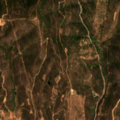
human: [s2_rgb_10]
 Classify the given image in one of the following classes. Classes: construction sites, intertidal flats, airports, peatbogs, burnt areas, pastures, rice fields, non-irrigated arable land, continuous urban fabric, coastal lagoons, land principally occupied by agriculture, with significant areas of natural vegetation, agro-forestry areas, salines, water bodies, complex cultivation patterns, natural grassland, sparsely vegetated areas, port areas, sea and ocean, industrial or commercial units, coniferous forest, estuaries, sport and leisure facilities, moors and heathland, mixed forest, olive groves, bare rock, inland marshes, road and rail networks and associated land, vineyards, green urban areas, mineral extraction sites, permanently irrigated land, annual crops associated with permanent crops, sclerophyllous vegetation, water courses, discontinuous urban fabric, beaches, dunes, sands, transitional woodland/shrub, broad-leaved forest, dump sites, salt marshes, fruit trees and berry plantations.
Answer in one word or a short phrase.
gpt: complex cultivation patterns, broad-leaved forest, sclerophyllous vegetation, transitional woodland/shrub